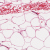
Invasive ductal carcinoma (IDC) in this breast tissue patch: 0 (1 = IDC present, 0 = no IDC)